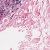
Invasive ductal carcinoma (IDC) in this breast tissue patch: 1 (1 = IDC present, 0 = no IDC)